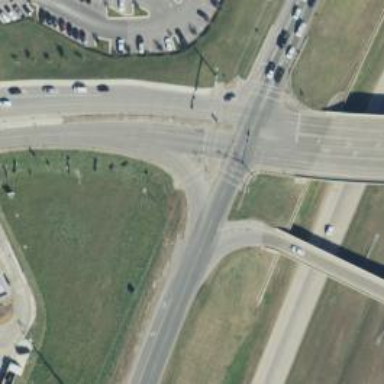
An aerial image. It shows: Secondary link road.